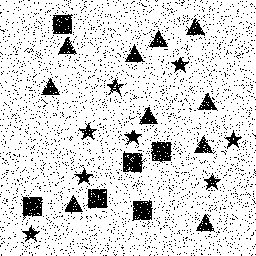
Squares: 6
Triangles: 10
Stars: 8
Total shapes: 24